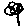
Label: flower